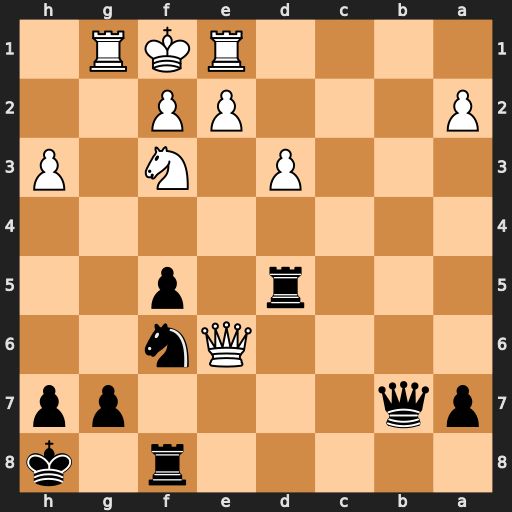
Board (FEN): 5r1k/pq4pp/4Qn2/3r1p2/8/3P1N1P/P3PP2/4RKR1
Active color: b
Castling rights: -
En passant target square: -
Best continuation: Re8 Qxe8+ Nxe8